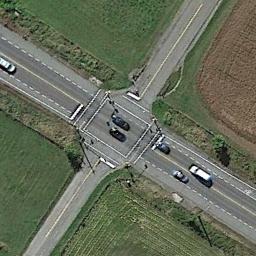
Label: intersection